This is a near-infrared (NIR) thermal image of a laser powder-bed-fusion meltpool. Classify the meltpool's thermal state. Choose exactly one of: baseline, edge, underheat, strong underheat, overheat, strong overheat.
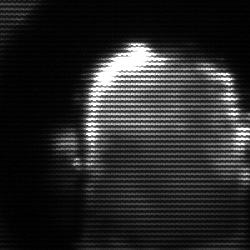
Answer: baseline